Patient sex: M
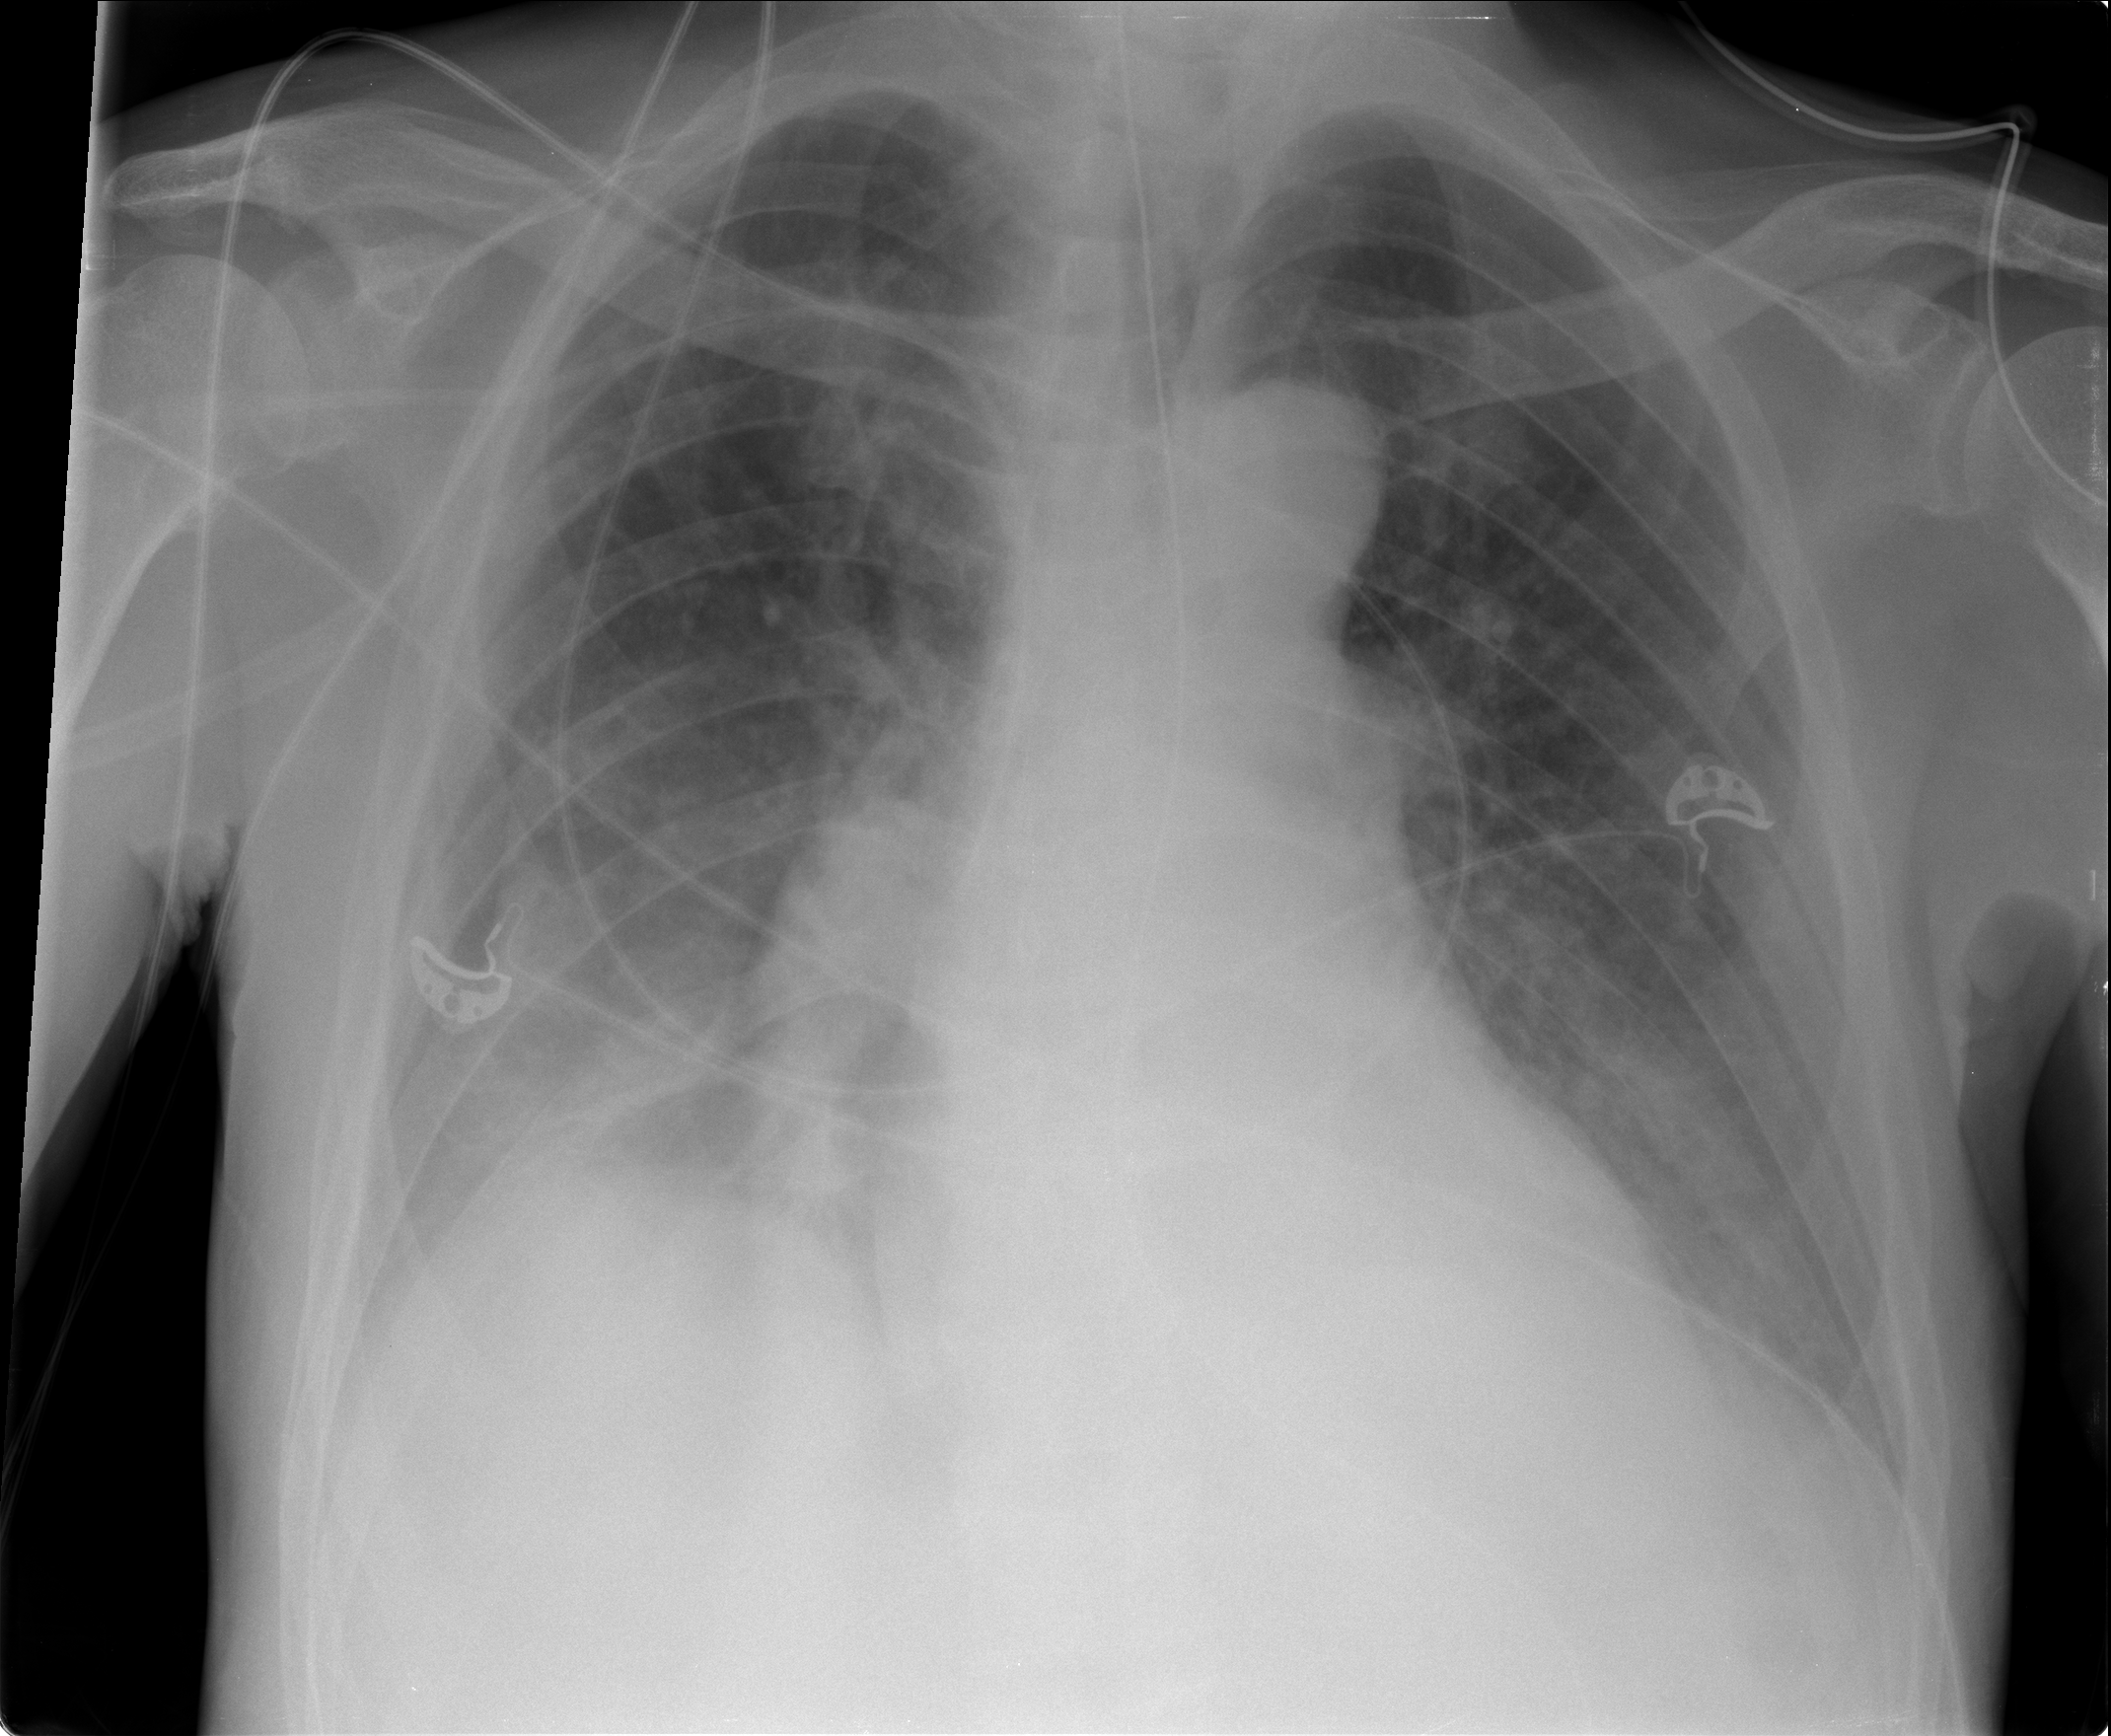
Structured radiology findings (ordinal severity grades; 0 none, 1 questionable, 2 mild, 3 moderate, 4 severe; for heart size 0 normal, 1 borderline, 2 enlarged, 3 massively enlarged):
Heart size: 0
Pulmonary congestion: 0
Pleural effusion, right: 2
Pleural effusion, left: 0
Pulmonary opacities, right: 0
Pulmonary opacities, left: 0
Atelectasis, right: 2
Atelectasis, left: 0